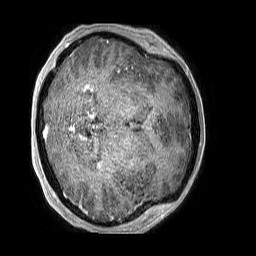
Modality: T1w
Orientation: axial
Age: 37
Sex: female
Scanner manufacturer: philips
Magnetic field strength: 3 T
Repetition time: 0.006843 s
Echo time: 0.00309 s